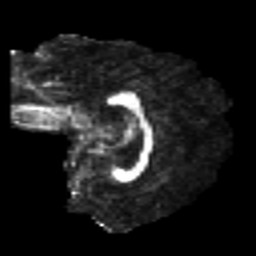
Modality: FA
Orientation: sagittal
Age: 24
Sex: female
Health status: healthy
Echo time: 0.074 s